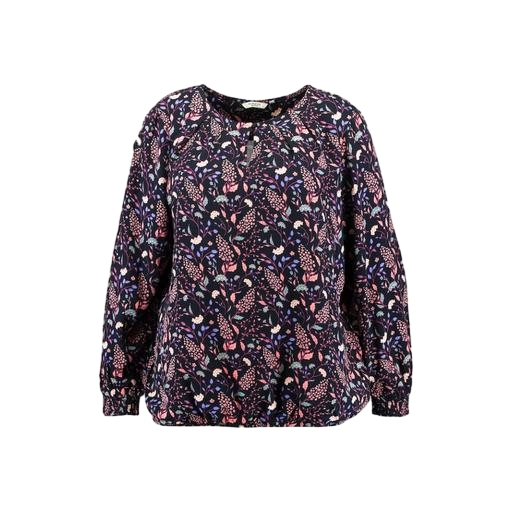
black plus size printed t-shirt only macy, multicolor floral-print t-shirt only macy, multicolor plus size leaf-print peasant blouse, white background